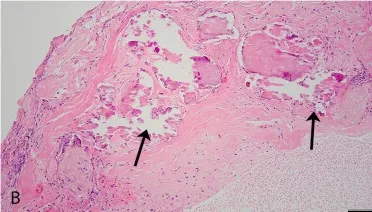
(A-C) (HE): histological features adamantinomatous craniopharyngioma. (B): prominent calcifications in the cyst wall (arrows). Scale bars: , 100 microm.
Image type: pathology (h&e)